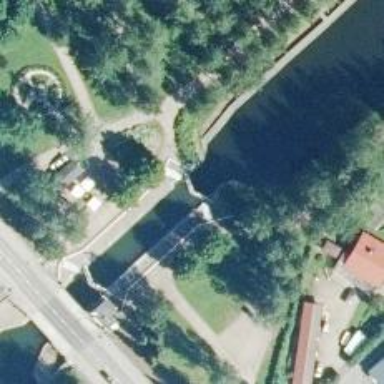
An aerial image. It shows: Lock gate along waterway.